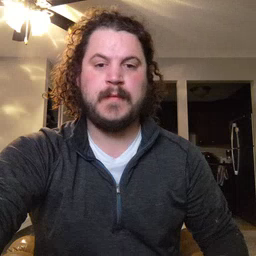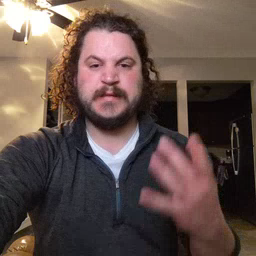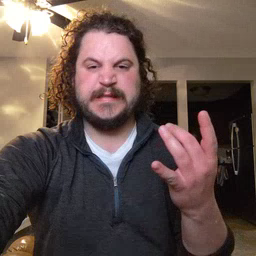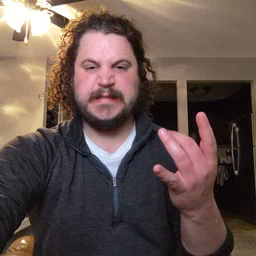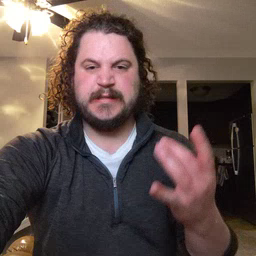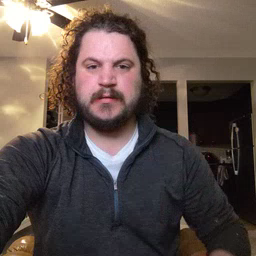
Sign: sticky